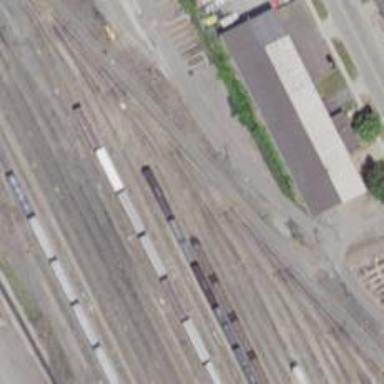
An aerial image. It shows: Railway yard used for servicing trains.